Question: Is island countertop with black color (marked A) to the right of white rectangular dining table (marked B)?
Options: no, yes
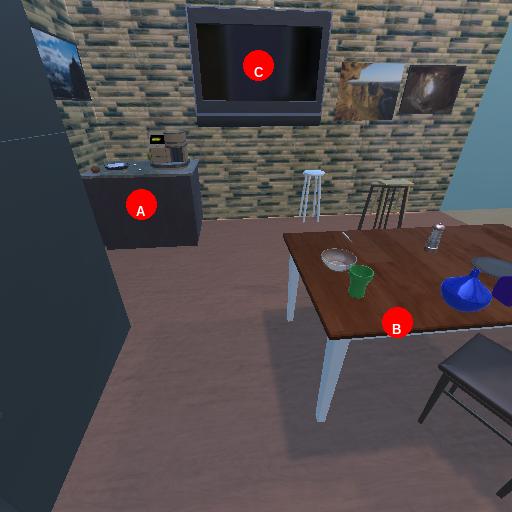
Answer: no